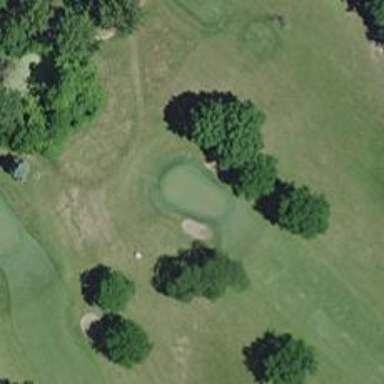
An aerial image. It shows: Golf hole.